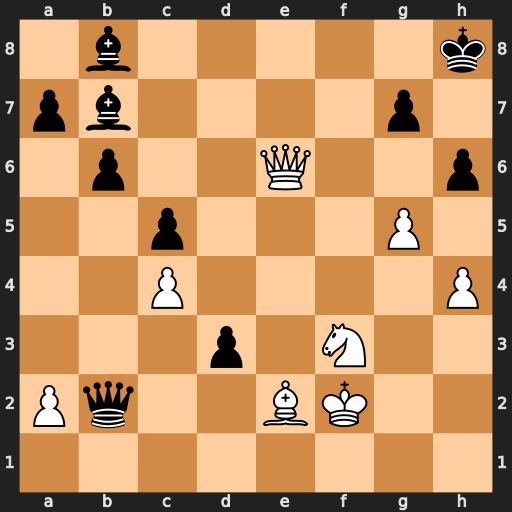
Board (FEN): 1b5k/pb4p1/1p2Q2p/2p3P1/2P4P/3p1N2/Pq2BK2/8
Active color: w
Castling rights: -
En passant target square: -
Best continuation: Qe8+ Kh7 g6#